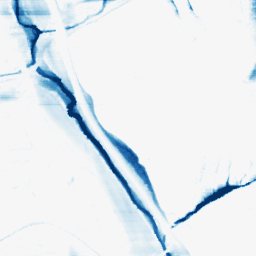
Category: morphological
Decomposition family: morphological_rect
Decomposition parameters: operation: closing
width: 50
height: 5
Upsampling method: regularized
Upsampling parameters: scale: 2
lambda_reg: 0.001
Upsampling scale: 2